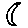
Label: moon